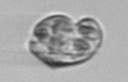
Label: Karenia